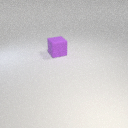
large purple rubber cube